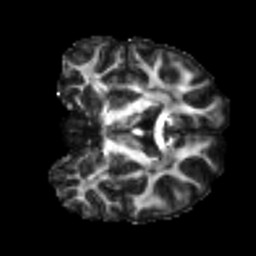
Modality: FA
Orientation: coronal
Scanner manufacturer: siemens
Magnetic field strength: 3 T
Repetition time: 4 s
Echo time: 0.0594 s